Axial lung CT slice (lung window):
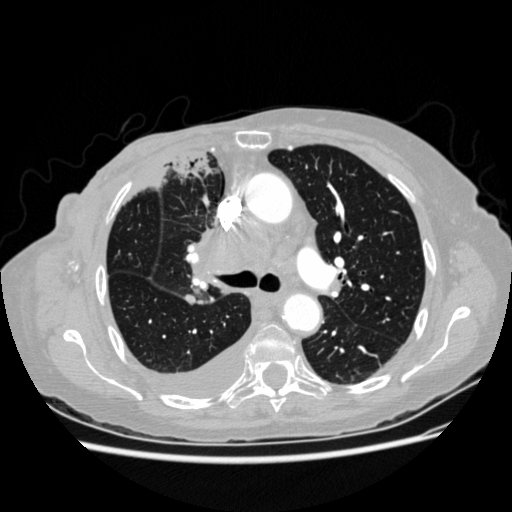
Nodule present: yes
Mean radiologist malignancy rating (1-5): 4